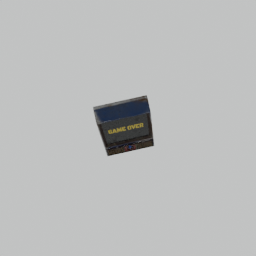
Label: electronics